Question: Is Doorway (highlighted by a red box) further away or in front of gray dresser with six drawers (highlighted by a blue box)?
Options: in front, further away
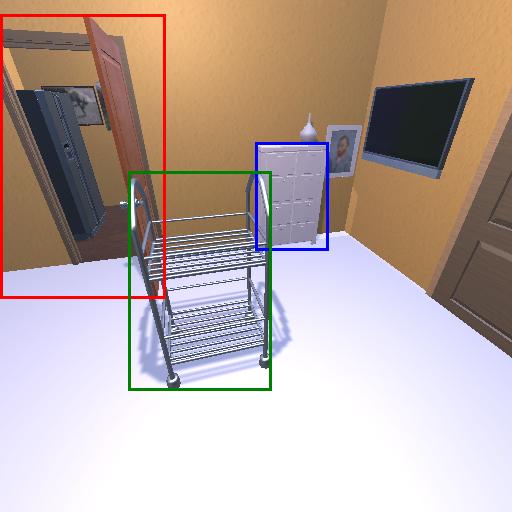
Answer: in front